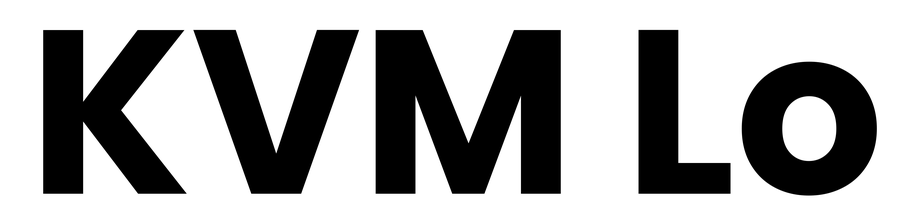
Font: Poppins-Bold